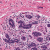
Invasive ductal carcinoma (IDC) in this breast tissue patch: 0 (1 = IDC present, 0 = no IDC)